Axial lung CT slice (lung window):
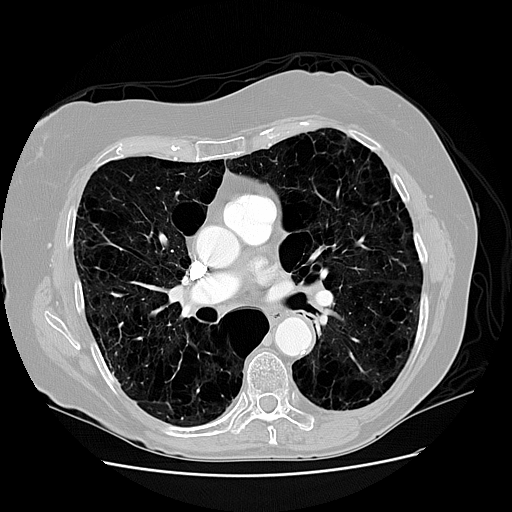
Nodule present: no